Interaction volume radius: 10 \u00c5
Interaction volume height: 10 \u00c5
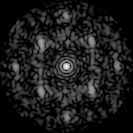
Disorder parameter: 0.4848